Field crop: maize
Growth stage: 2
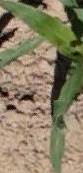
Species: maize